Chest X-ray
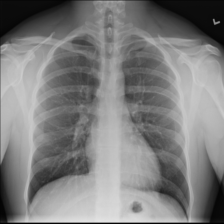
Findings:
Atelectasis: negative
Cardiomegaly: negative
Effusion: negative
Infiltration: negative
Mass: negative
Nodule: negative
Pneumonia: negative
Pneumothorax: negative
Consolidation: negative
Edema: negative
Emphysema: negative
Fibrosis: negative
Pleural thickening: negative
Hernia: negative